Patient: sex F, age 63
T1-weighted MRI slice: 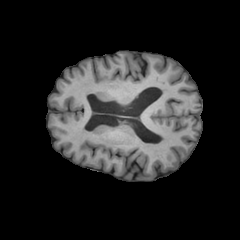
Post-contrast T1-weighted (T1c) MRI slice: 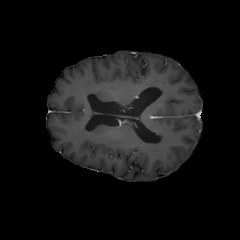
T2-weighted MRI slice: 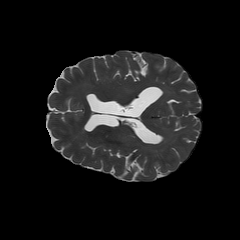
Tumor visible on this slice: no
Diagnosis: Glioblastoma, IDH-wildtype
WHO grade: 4